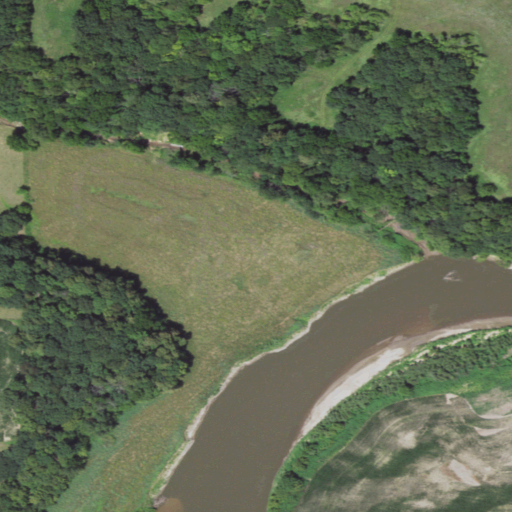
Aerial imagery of valley in Iowa named Dark Hollow containing deciduous forest, pasture, open water, cultivated crops, herbaceous wetlands, mixed forest, grassland, and barren land